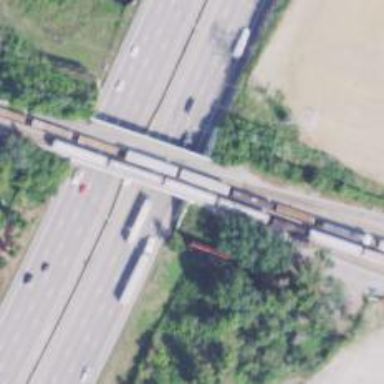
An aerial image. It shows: Railway bridge over siding.